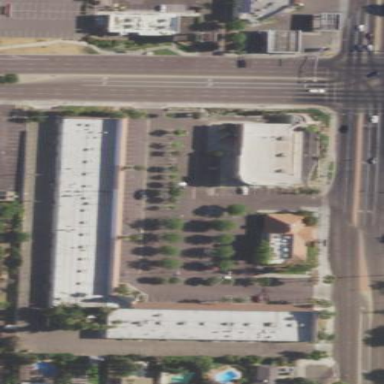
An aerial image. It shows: Commercial area.